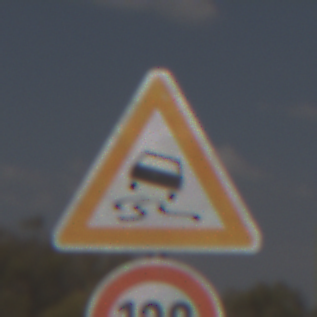
Verkehrszeichen: SchleuderOderRutschgefahr
Zusatzzeichen unten: Geschwindigkeit120
Umgebung: Outdoor, Nature
Tageszeit: Midday
Wetter: PartlyCloudy
Licht: Natural
Jahreszeit: NotSpecified
Kontrast: HighContrast